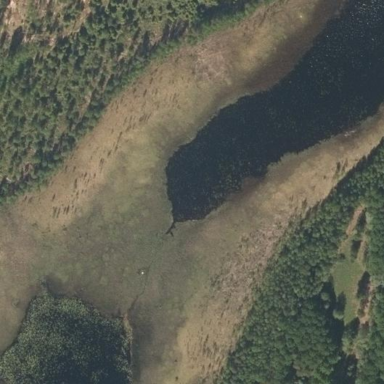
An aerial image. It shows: Wetland area dominated by reedbeds.